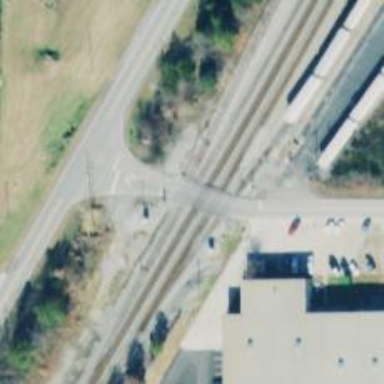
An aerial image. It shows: Level crossing with lights at railway intersection.